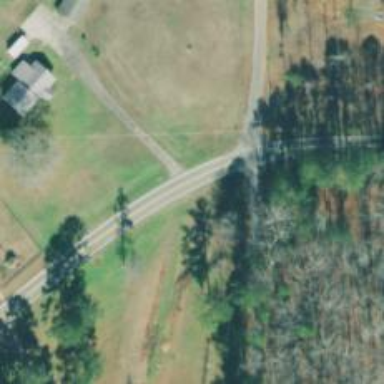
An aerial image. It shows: Tertiary road.